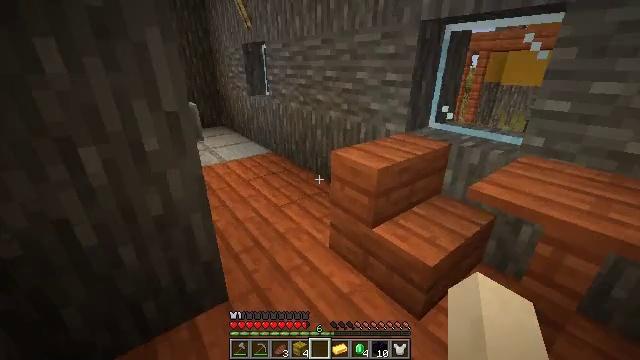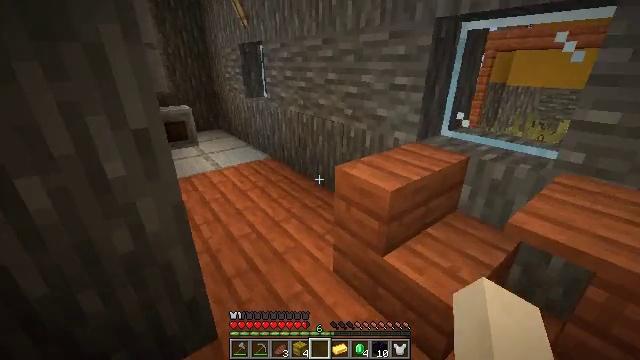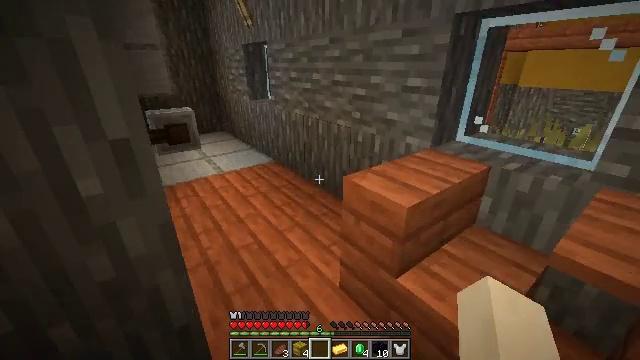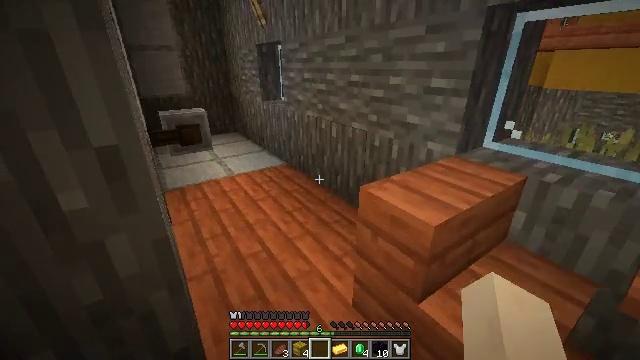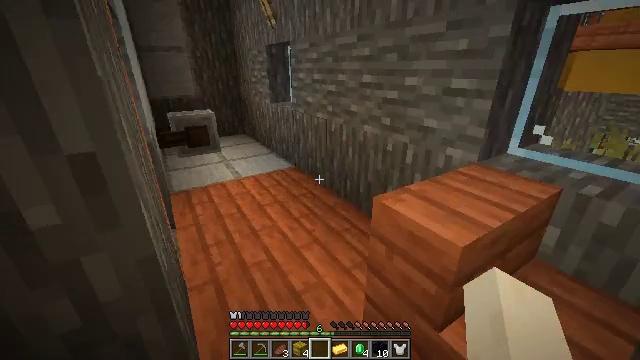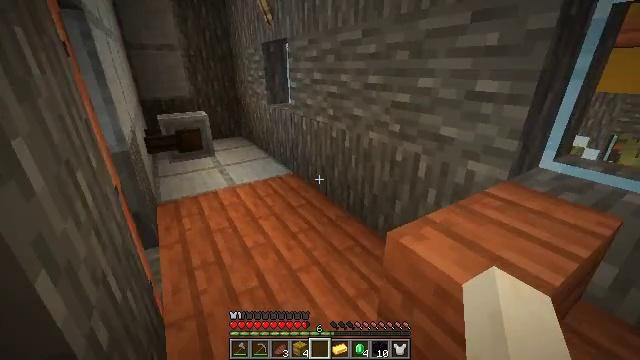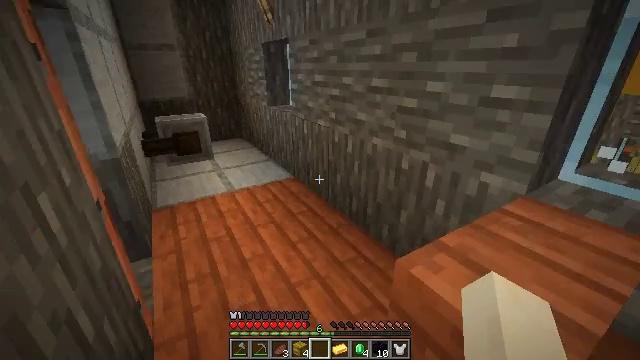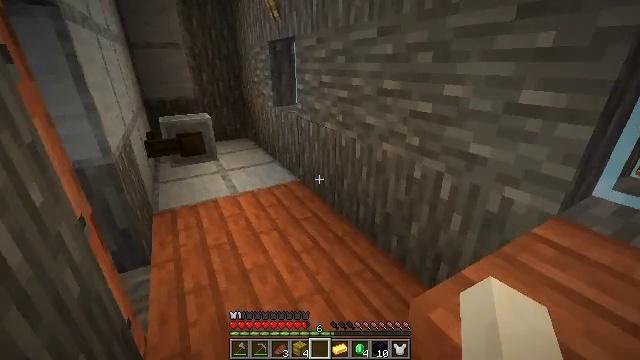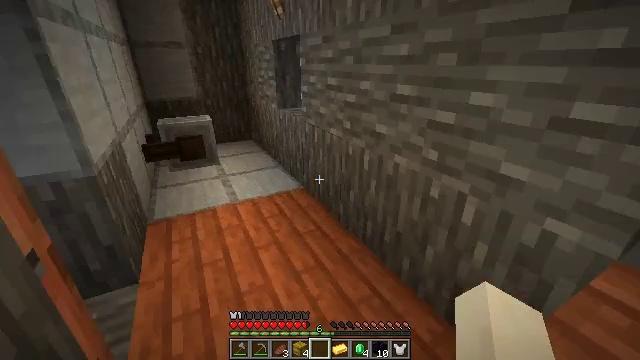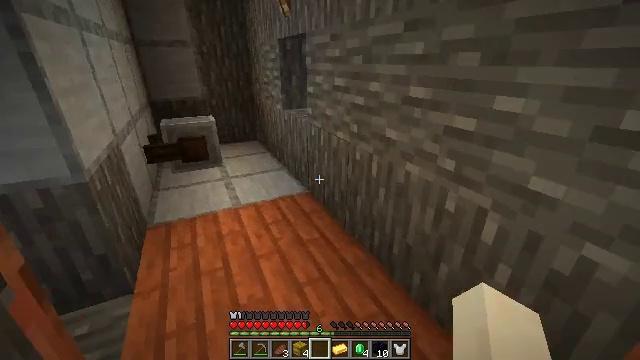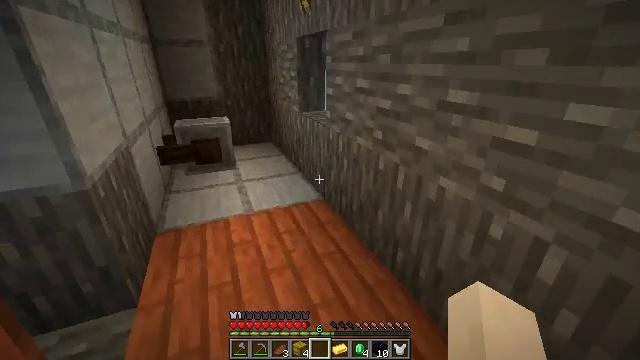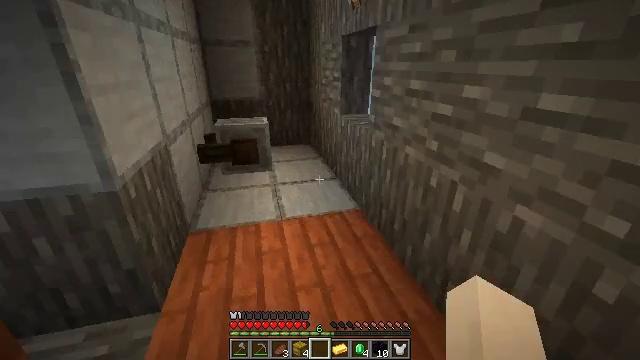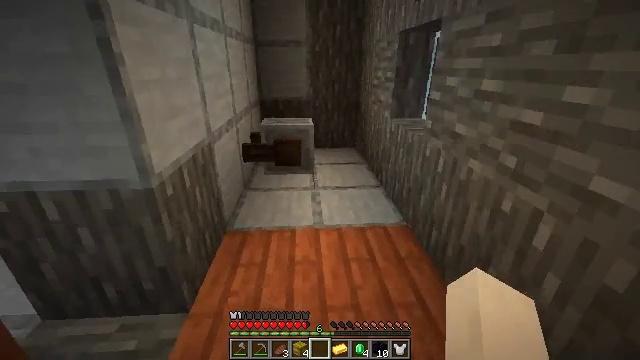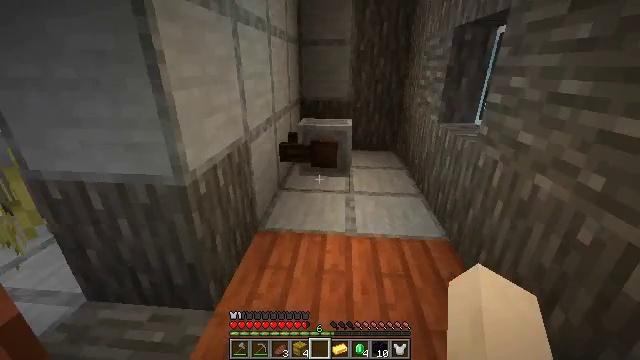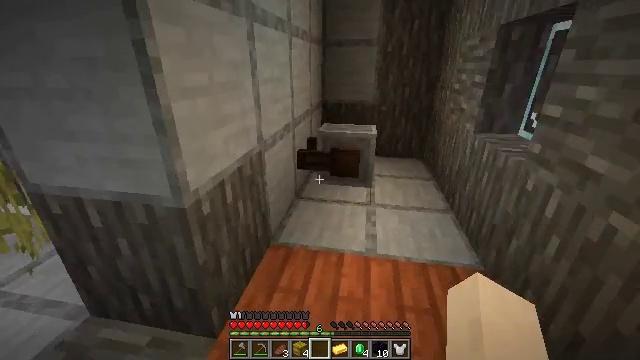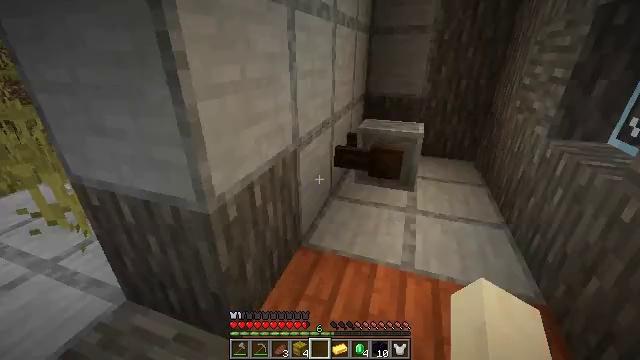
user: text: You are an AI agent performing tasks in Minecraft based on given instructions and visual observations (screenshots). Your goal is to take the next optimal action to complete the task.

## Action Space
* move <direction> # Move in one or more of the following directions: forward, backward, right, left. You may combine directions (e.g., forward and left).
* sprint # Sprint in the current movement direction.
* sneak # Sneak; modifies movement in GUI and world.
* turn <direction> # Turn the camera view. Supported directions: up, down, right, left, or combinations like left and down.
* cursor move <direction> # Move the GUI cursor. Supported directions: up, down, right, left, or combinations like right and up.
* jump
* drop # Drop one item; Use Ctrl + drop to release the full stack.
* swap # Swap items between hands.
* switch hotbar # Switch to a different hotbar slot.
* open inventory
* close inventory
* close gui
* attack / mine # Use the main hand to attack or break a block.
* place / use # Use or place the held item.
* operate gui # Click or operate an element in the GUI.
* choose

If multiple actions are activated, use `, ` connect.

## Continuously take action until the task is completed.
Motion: motion action
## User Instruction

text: Recycle the grindstone by mining it.
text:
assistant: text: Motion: move forward
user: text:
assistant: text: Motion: move forward, turn left
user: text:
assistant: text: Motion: move forward, turn left
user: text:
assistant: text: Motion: move forward, turn left
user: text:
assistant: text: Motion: move forward
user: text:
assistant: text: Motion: move forward
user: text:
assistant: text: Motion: move forward, turn left
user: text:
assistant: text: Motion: move forward, turn left
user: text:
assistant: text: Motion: move forward, turn left
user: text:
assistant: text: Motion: move forward, turn left
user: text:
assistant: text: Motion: move forward, turn left
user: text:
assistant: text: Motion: move forward, turn left
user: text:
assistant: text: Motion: move forward, turn left
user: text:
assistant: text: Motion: move forward, turn left
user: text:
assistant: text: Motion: move forward, turn left and down
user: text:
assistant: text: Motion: move forward, turn left and down
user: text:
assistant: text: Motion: move forward, turn left and down
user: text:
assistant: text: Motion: move forward, turn left and down
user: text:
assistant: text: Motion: move left, turn left
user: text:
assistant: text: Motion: move forward and move left, turn left
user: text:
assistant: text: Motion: move forward and move left, turn left
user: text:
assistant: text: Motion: move forward and move left, turn left
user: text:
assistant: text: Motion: move forward and move left
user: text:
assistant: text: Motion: move forward and move left
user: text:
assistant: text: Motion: move forward and move left
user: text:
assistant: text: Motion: move forward and move left
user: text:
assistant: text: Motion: move forward, turn right
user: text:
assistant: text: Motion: move forward, turn right
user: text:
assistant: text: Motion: move forward
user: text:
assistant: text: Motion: move forward